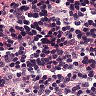
Metastatic tissue present: no